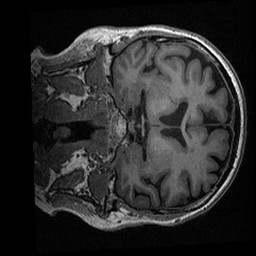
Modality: T1w
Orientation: coronal
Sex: female
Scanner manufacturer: ge
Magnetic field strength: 3 T
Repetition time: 0.0064 s
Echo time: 0.00281 s